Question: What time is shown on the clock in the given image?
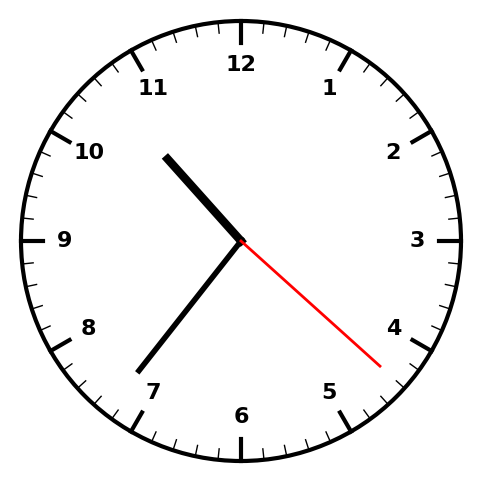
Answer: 10:36:22